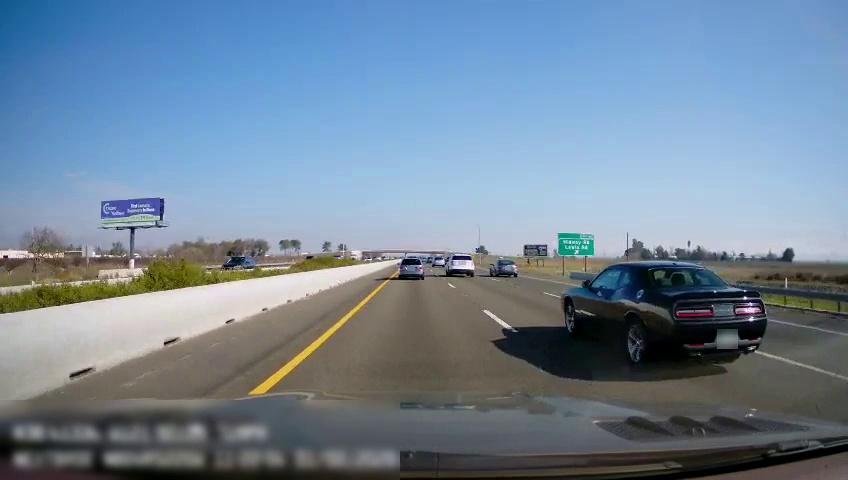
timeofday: Day
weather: Sunny
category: Drivable Space
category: Vehicles | Car
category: Vehicles | SUV
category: Vehicles | Car
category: Vehicles | Car
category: Vehicles | SUV
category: Vehicles | SUV
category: Lanes | Current Lane
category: Lanes | Current Lane
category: Lanes | Alternate Lane
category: Lanes | Alternate Lane